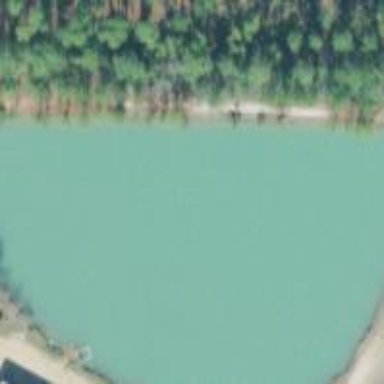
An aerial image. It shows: Reservoir of natural water.